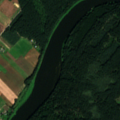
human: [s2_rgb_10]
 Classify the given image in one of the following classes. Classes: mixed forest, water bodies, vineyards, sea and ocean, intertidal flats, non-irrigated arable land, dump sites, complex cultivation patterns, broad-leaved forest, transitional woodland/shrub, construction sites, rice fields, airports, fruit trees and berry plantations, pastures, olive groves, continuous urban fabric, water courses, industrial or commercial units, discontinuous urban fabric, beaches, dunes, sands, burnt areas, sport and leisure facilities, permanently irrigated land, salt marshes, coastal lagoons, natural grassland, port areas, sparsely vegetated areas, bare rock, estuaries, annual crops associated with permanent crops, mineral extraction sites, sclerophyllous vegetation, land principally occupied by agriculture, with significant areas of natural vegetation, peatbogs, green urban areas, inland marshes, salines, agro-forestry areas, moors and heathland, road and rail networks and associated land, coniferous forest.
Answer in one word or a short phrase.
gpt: non-irrigated arable land, complex cultivation patterns, coniferous forest, mixed forest, transitional woodland/shrub, water courses